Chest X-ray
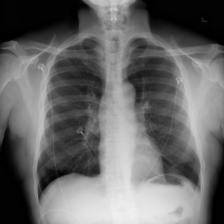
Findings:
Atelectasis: positive
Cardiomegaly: negative
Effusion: negative
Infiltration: negative
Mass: negative
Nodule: negative
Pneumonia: negative
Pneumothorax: negative
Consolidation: negative
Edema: negative
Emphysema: negative
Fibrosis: negative
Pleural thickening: negative
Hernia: negative